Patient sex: M
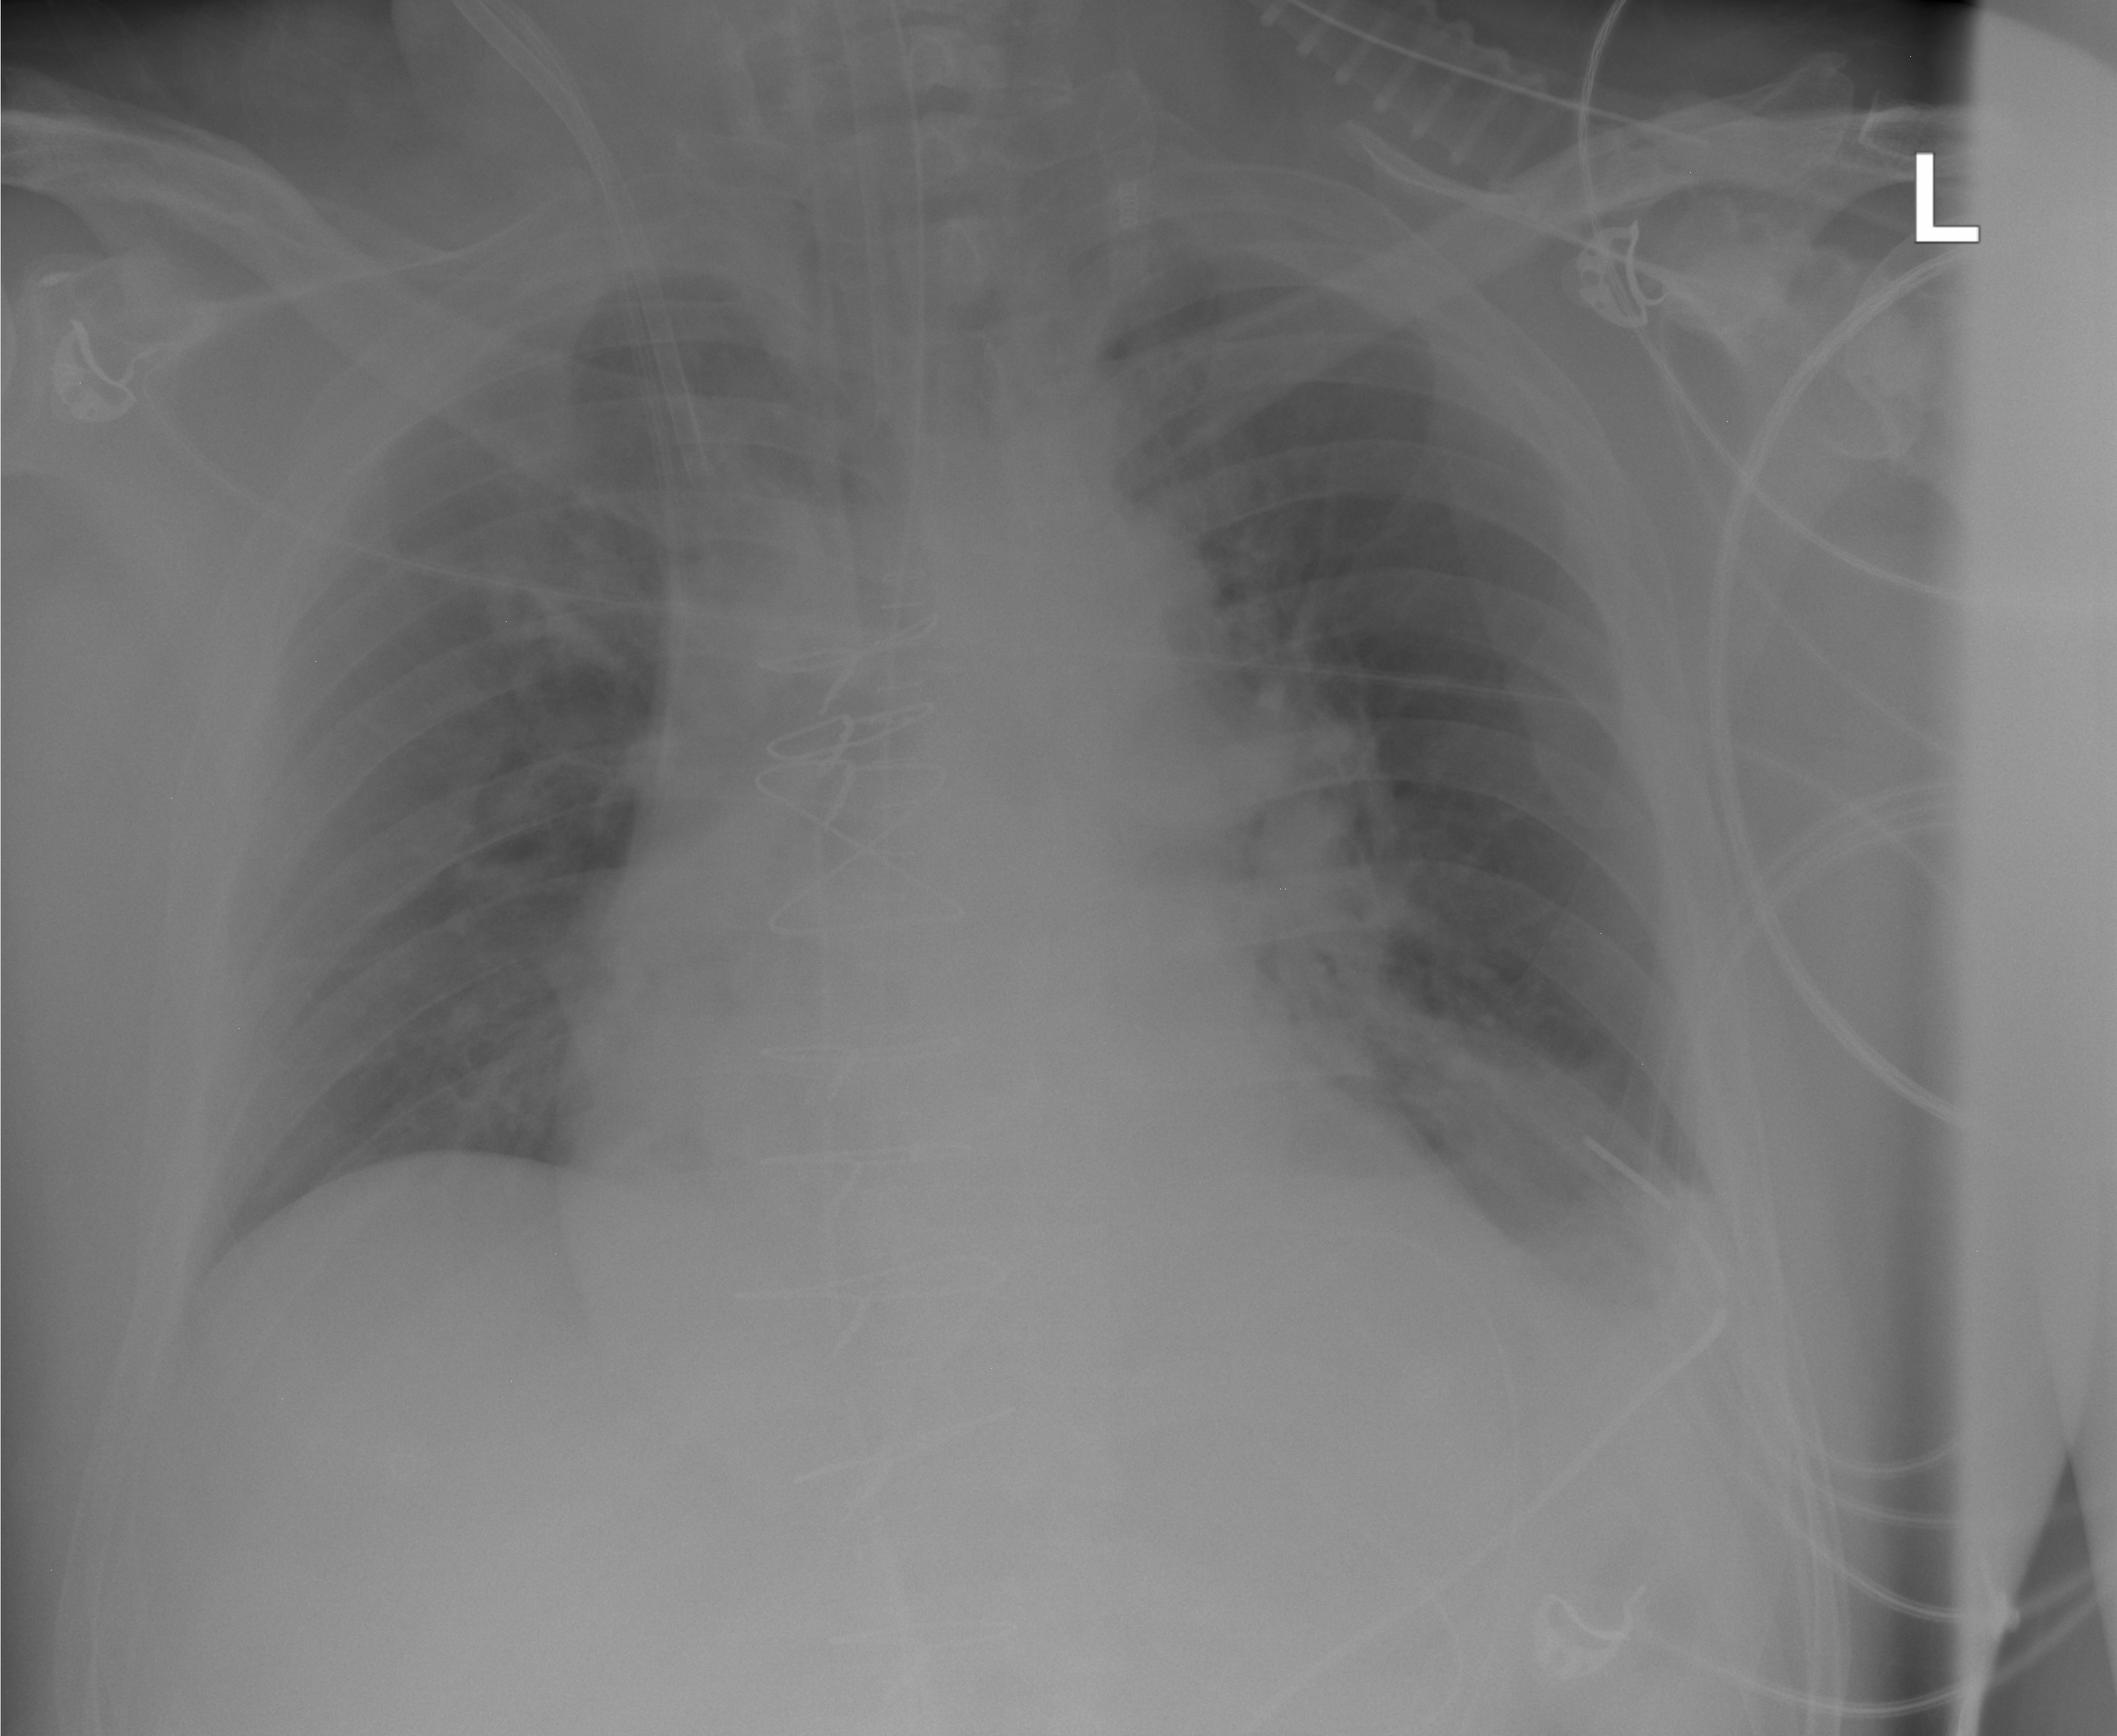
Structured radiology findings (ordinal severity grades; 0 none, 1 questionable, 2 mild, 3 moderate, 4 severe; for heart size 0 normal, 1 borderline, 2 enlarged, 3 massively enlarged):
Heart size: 2
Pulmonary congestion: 2
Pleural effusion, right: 0
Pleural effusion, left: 1
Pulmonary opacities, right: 0
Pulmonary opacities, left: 0
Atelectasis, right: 0
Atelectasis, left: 2